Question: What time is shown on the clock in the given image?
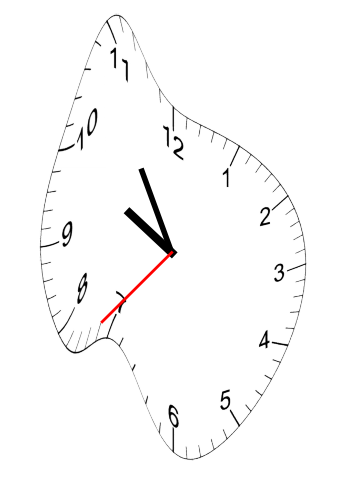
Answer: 09:54:37